Question: I want to custom a layout as below : touch each Tab (NEWS/Video) will display content of each page.
I'm not sure if what exactly widget should be used : 2 Buttons or TabHost ?
Thank for helping.

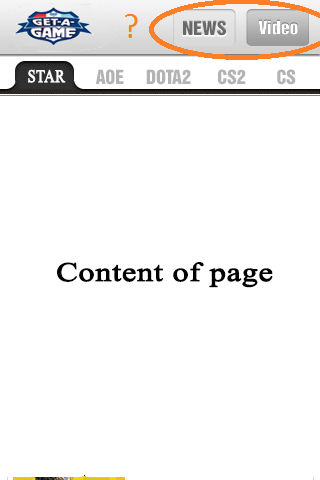
Answer: simple method: setContentView but no feel good
another way: a custom tabhost with 2 RadioButtons
'''
<?xml version="1.0" encoding="utf-8"?>
<TabHost xmlns:android="http://schemas.android.com/apk/res/android"
android:id="@android:id/tabhost"
android:layout_width="fill_parent"
android:layout_height="fill_parent">
<RelativeLayout
android:layout_width="fill_parent"
android:layout_height="fill_parent"
android:orientation="vertical">
<ImageView
android:background="@drawable/home01_23"
android:layout_alignParentLeft="true"
android:layout_width="wrap_content"
android:layout_height="50dp"></ImageView>
<TabWidget
android:id="@android:id/tabs"
android:layout_width="fill_parent"
android:layout_height="wrap_content"
android:layout_weight="0.0"
android:visibility="gone"/>
<RadioGroup
android:id="@+id/main_radio"
android:layout_width="wrap_content"
android:layout_height="50dp"
android:layout_alignParentRight="true"
android:gravity="center_vertical"
android:orientation="horizontal">
<RadioButton
android:id="@+id/radio_1"
android:layout_height="fill_parent"
android:layout_width="wrap_content"
android:layout_gravity="bottom"
android:checked="true"
android:layout_marginRight="5dp"
android:text=""/>
<RadioButton
android:id="@+id/radio_2"
android:layout_height="fill_parent"
android:layout_width="wrap_content"
android:layout_gravity="bottom"
android:checked="false"
android:layout_marginRight="5dp"
android:text=""/>
</RadioGroup>
<FrameLayout
android:id="@android:id/tabcontent"
android:layout_width="fill_parent"
android:layout_below="@+id/main_radio"
android:layout_height="fill_parent">
</FrameLayout>
</RelativeLayout>
</TabHost>
'''